Question: I was wondering if there is a neat workaround with these white lines (white space) between border and BackColor?

I have never really put much attention to these things before, but now it is starting to annoy me. Is there an easy way to remove this white space? Is this a bug?
Thanks
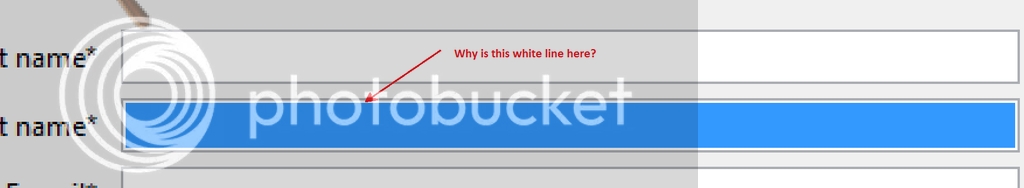
Answer: Look into properties. BorderStyle -> FixedSingle